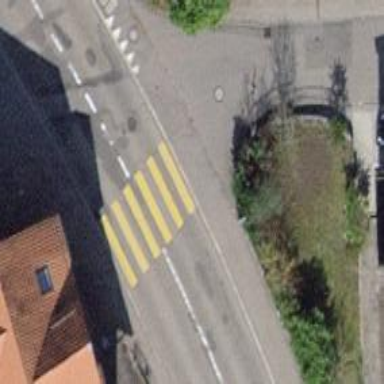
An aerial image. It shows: Marked zebra crossing on the road.